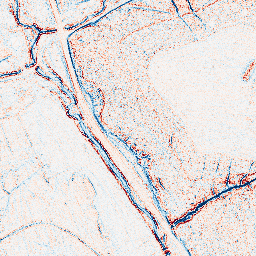
Category: edge_preserving
Decomposition family: anisotropic_diffusion
Decomposition parameters: iterations: 5
kappa: 100
gamma: 0.05
Upsampling method: sinc_blackman
Upsampling parameters: scale: 2
kernel_size: 16
Upsampling scale: 2